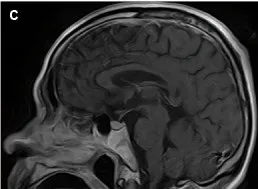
22 days. After onset. Follow-up head MRI performed 22 days after onset showed necrosis without enhancement had occurred in the formerly gadolinium-enhanced lesions (C).
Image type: radiology (mri)